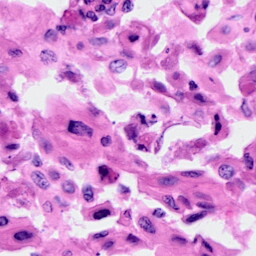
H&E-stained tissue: Cervix